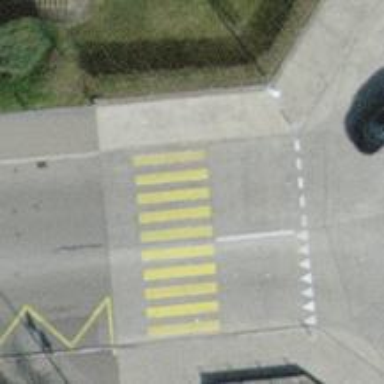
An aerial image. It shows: Uncontrolled zebra crossing on the road.